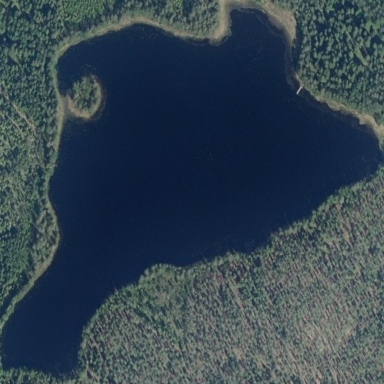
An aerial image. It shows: Peaceful pond surrounded by nature.